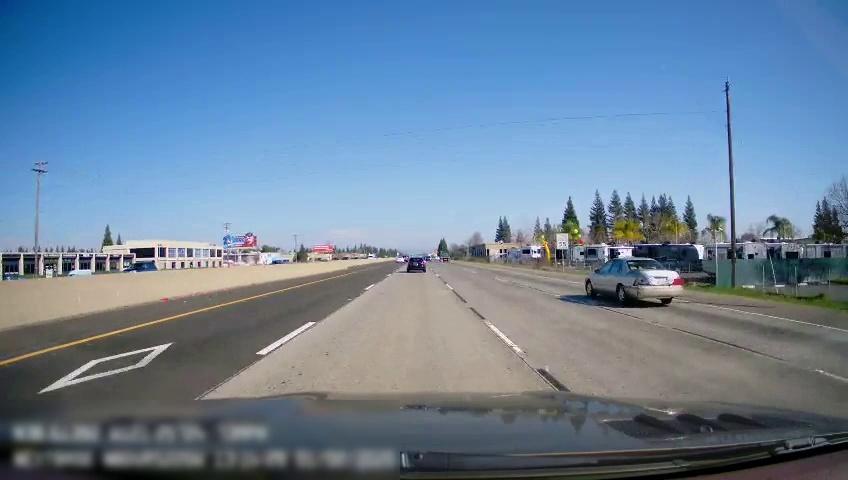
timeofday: Day
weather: Sunny
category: Vehicles | Van
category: Vehicles | SUV
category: Drivable Space
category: Vehicles | Car
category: Vehicles | Car
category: Lanes | Alternate Lane
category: Lanes | Alternate Lane
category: Lanes | Current Lane
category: Lanes | Current Lane
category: Lanes | Alternate Lane
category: Traffic | Signs